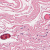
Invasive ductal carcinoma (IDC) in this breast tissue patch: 0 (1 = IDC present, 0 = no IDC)